Interaction volume radius: 10 \u00c5
Interaction volume height: 15 \u00c5
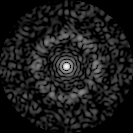
Disorder parameter: 0.8052